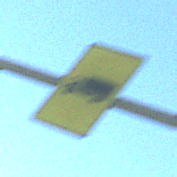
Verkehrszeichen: KFZZulaessigeGesamtmasse3Komma5TOhnePfeilsymbol
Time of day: MorningAfternoon
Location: Outdoor (Nature)
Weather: Clear
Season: NotSpecified
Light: Natural